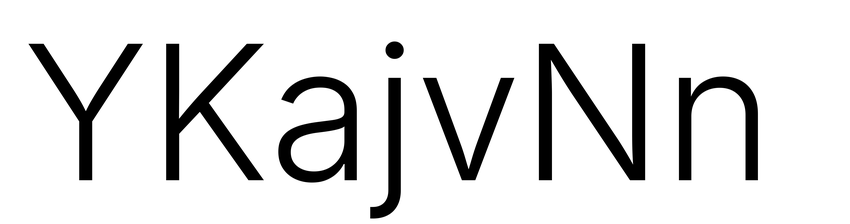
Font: Inter_Light